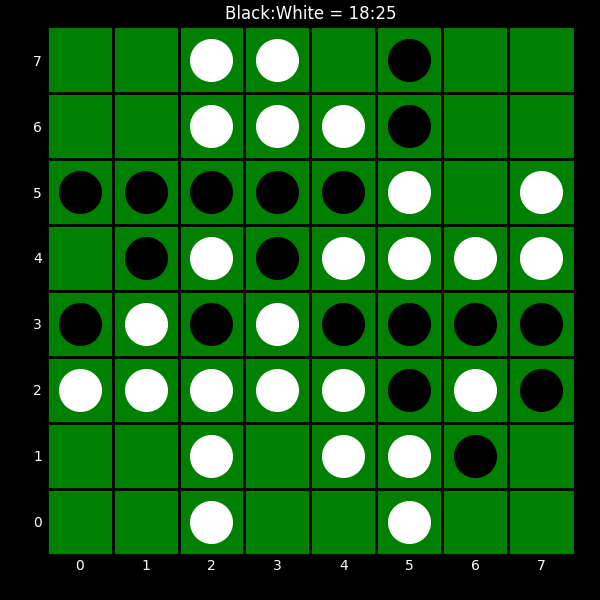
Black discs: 18
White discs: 25